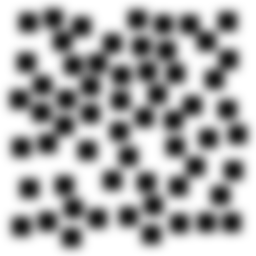
Squares: 60
Triangles: 0
Stars: 0
Total shapes: 60